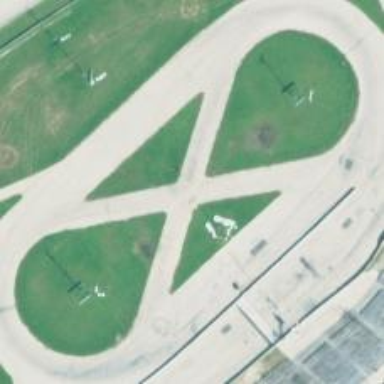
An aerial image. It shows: Motor sport raceway.